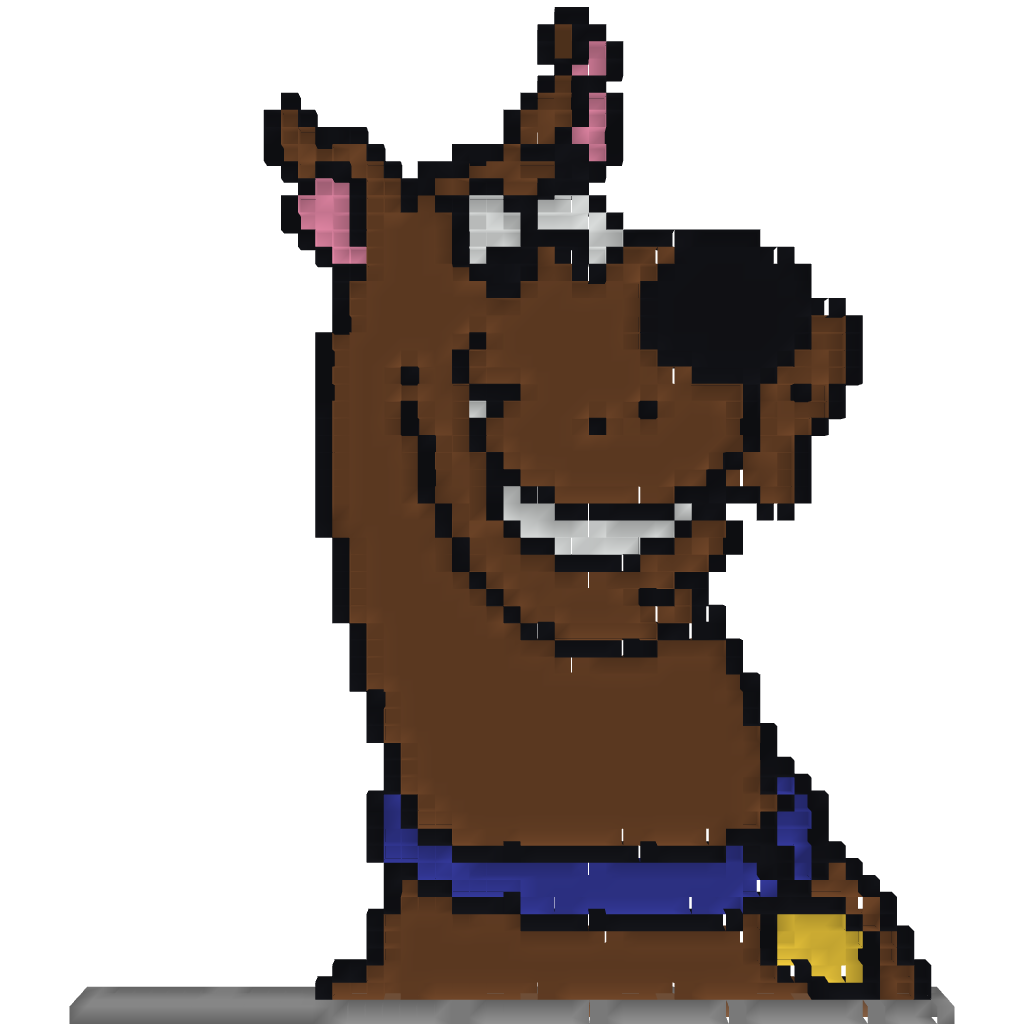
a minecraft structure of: Scooby Doo Pixel Art